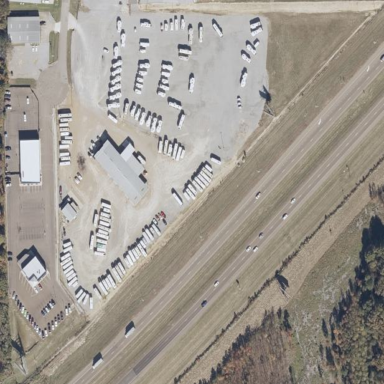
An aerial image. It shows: Commercial area with caravan shop.